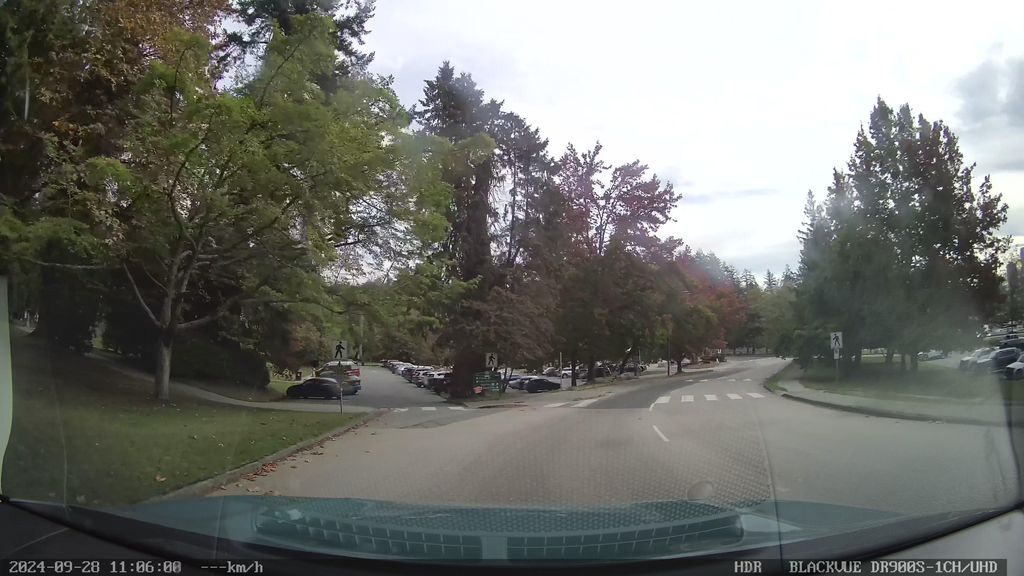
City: vancouver